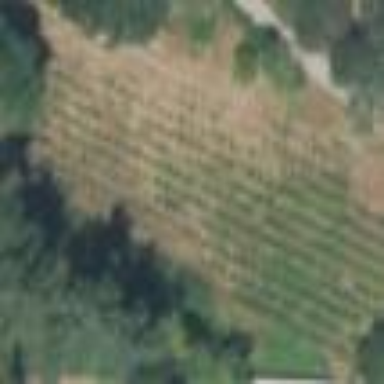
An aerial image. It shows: Vineyard growing wine grapes.